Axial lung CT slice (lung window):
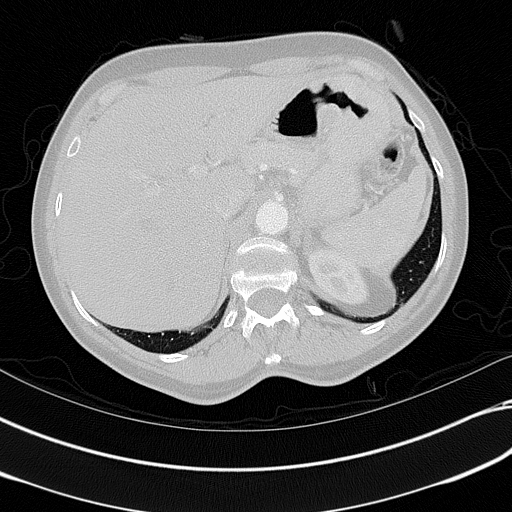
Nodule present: no